Interaction volume radius: 5 \u00c5
Interaction volume height: 20 \u00c5
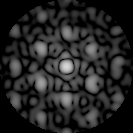
Disorder parameter: 0.4921